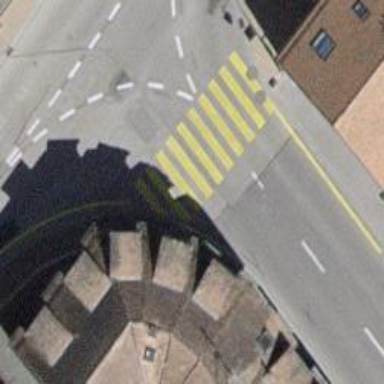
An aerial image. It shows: Marked crossing on the road.